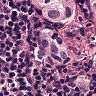
Metastatic tissue present: no